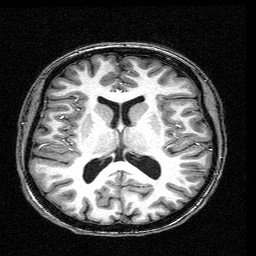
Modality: T1w
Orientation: coronal
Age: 23
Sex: female